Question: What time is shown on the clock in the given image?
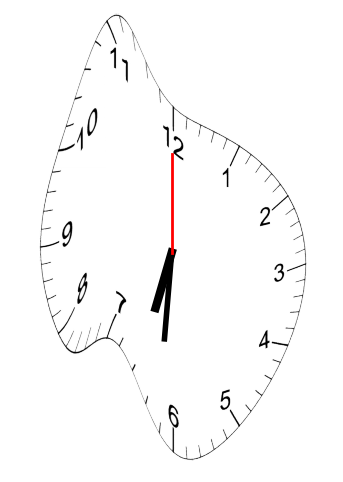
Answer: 06:31:00